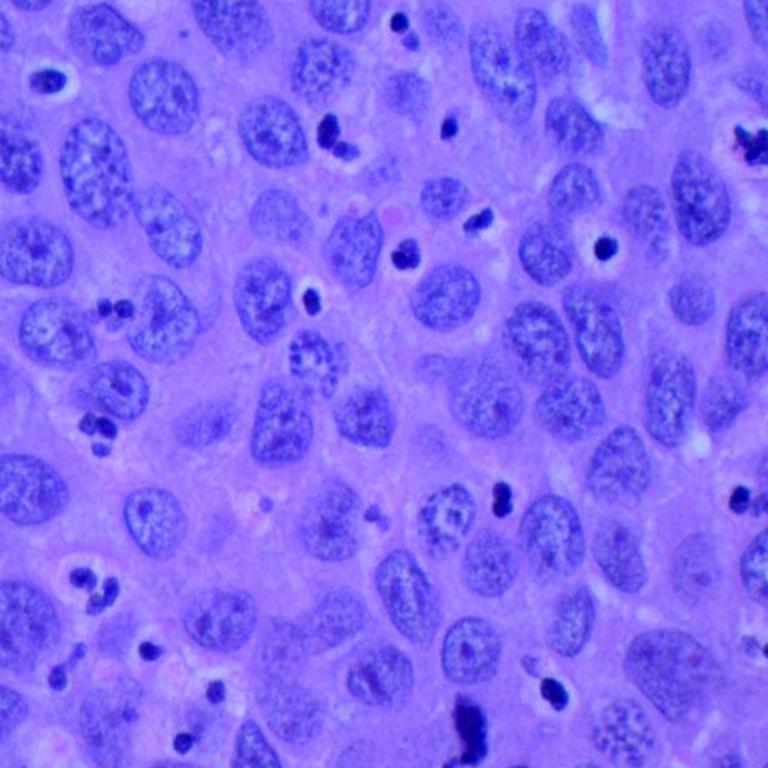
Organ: lung
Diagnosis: squamous carcinomas